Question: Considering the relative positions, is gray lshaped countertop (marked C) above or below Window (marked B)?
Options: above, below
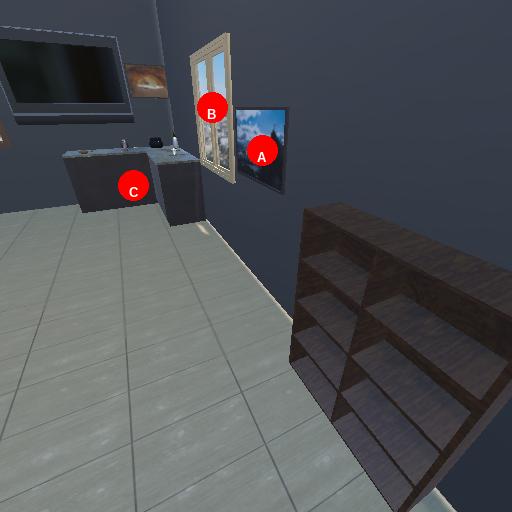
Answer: above